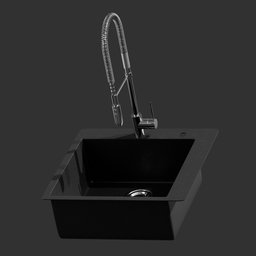
Label: appliances